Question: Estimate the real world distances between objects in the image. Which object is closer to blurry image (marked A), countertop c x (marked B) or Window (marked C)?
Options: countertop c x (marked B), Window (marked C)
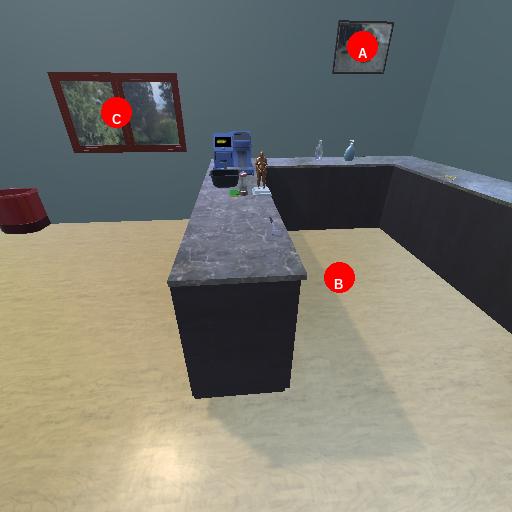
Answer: countertop c x (marked B)